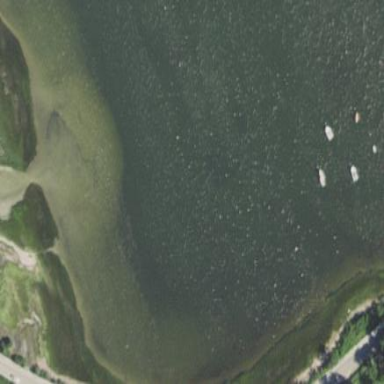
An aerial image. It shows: Saltmarsh wetland.